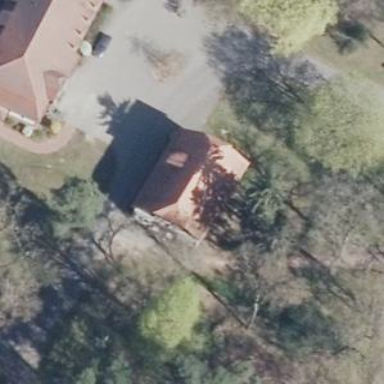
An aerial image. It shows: Service building.